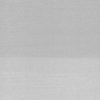
Label: dusty